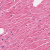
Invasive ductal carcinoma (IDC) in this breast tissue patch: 0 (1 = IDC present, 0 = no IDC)